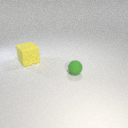
small green rubber sphere in front of large yellow rubber cube